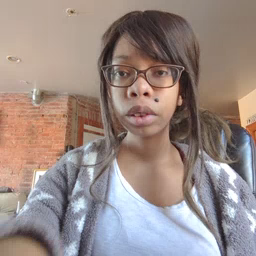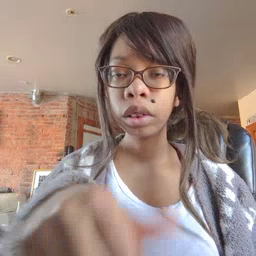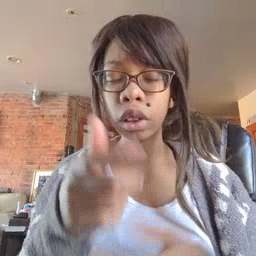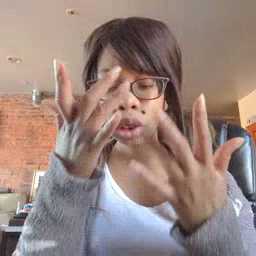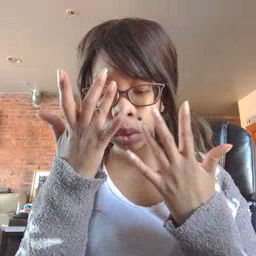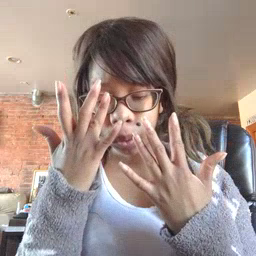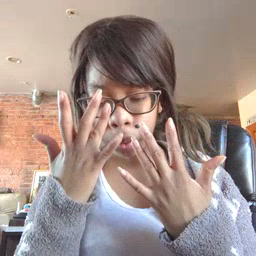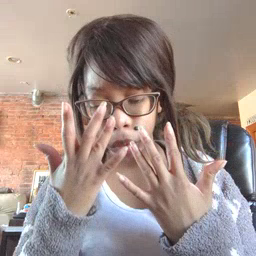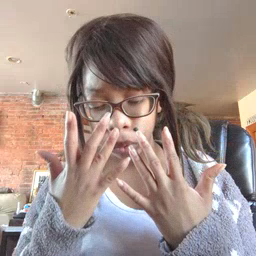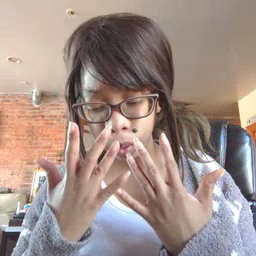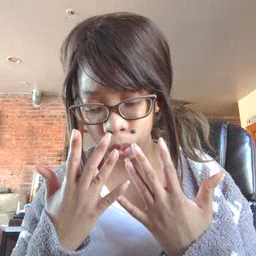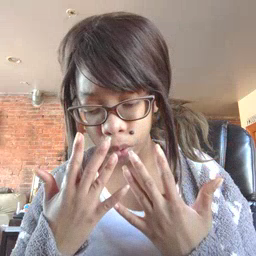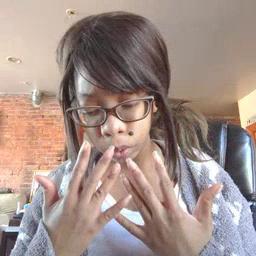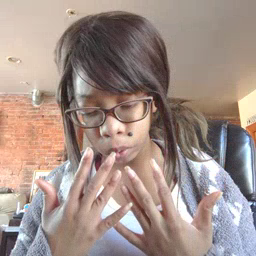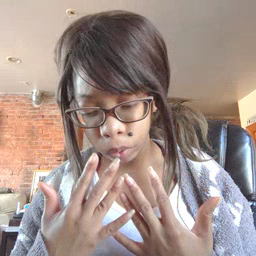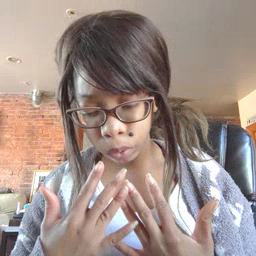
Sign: sad